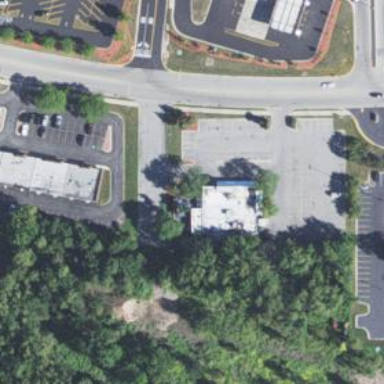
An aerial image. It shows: Retail area.